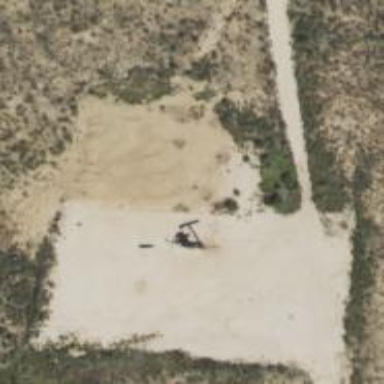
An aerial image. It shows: Petroleum well that is man-made.